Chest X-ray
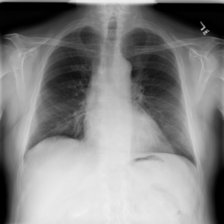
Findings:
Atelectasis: negative
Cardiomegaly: negative
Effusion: positive
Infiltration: negative
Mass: negative
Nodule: negative
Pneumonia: negative
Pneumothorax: negative
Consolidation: negative
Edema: negative
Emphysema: negative
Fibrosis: negative
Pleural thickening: negative
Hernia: negative